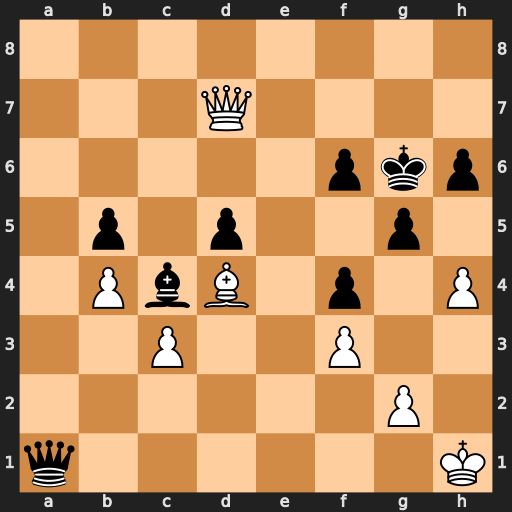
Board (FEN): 8/3Q4/5pkp/1p1p2p1/1PbB1p1P/2P2P2/6P1/q6K
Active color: w
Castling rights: -
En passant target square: -
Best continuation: Kh2 Qe1 h5+ Kxh5 Qf7+